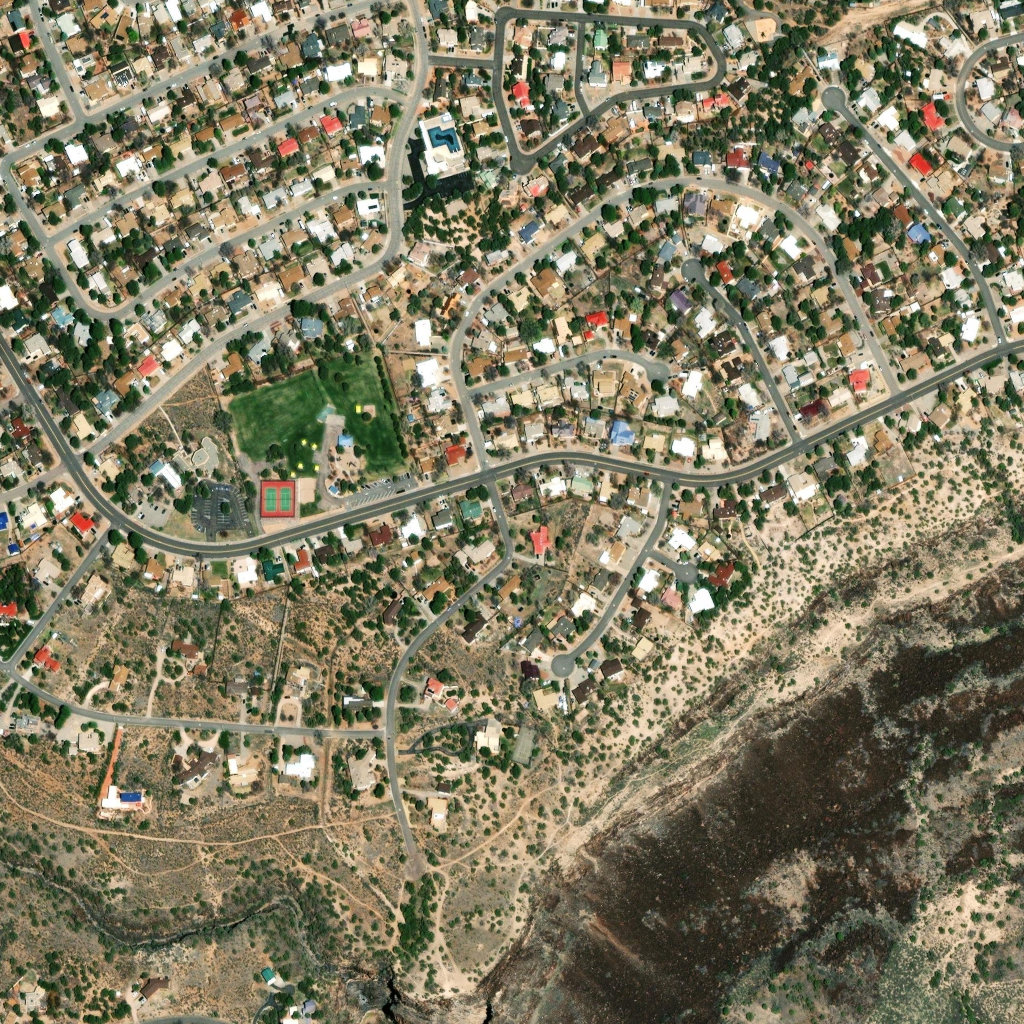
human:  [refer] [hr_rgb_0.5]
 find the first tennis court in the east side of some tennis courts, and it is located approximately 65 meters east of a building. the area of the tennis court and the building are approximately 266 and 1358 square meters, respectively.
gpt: <box>[[26, 47, 28, 49, 0]]</box>

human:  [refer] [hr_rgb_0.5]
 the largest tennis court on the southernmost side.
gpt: <box>[[49, 70, 52, 74, 0]]</box>